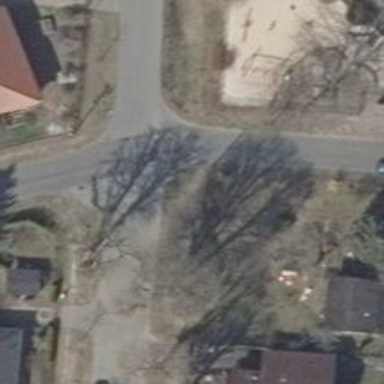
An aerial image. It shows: Residential road with asphalt surface. There is parking lane on the right side.